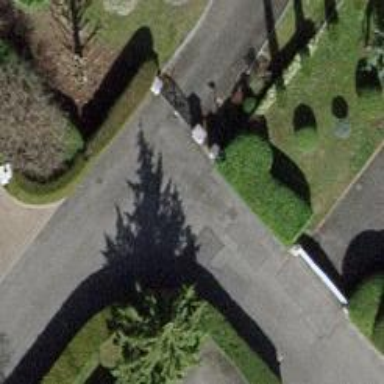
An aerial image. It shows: Residential road.